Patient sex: F
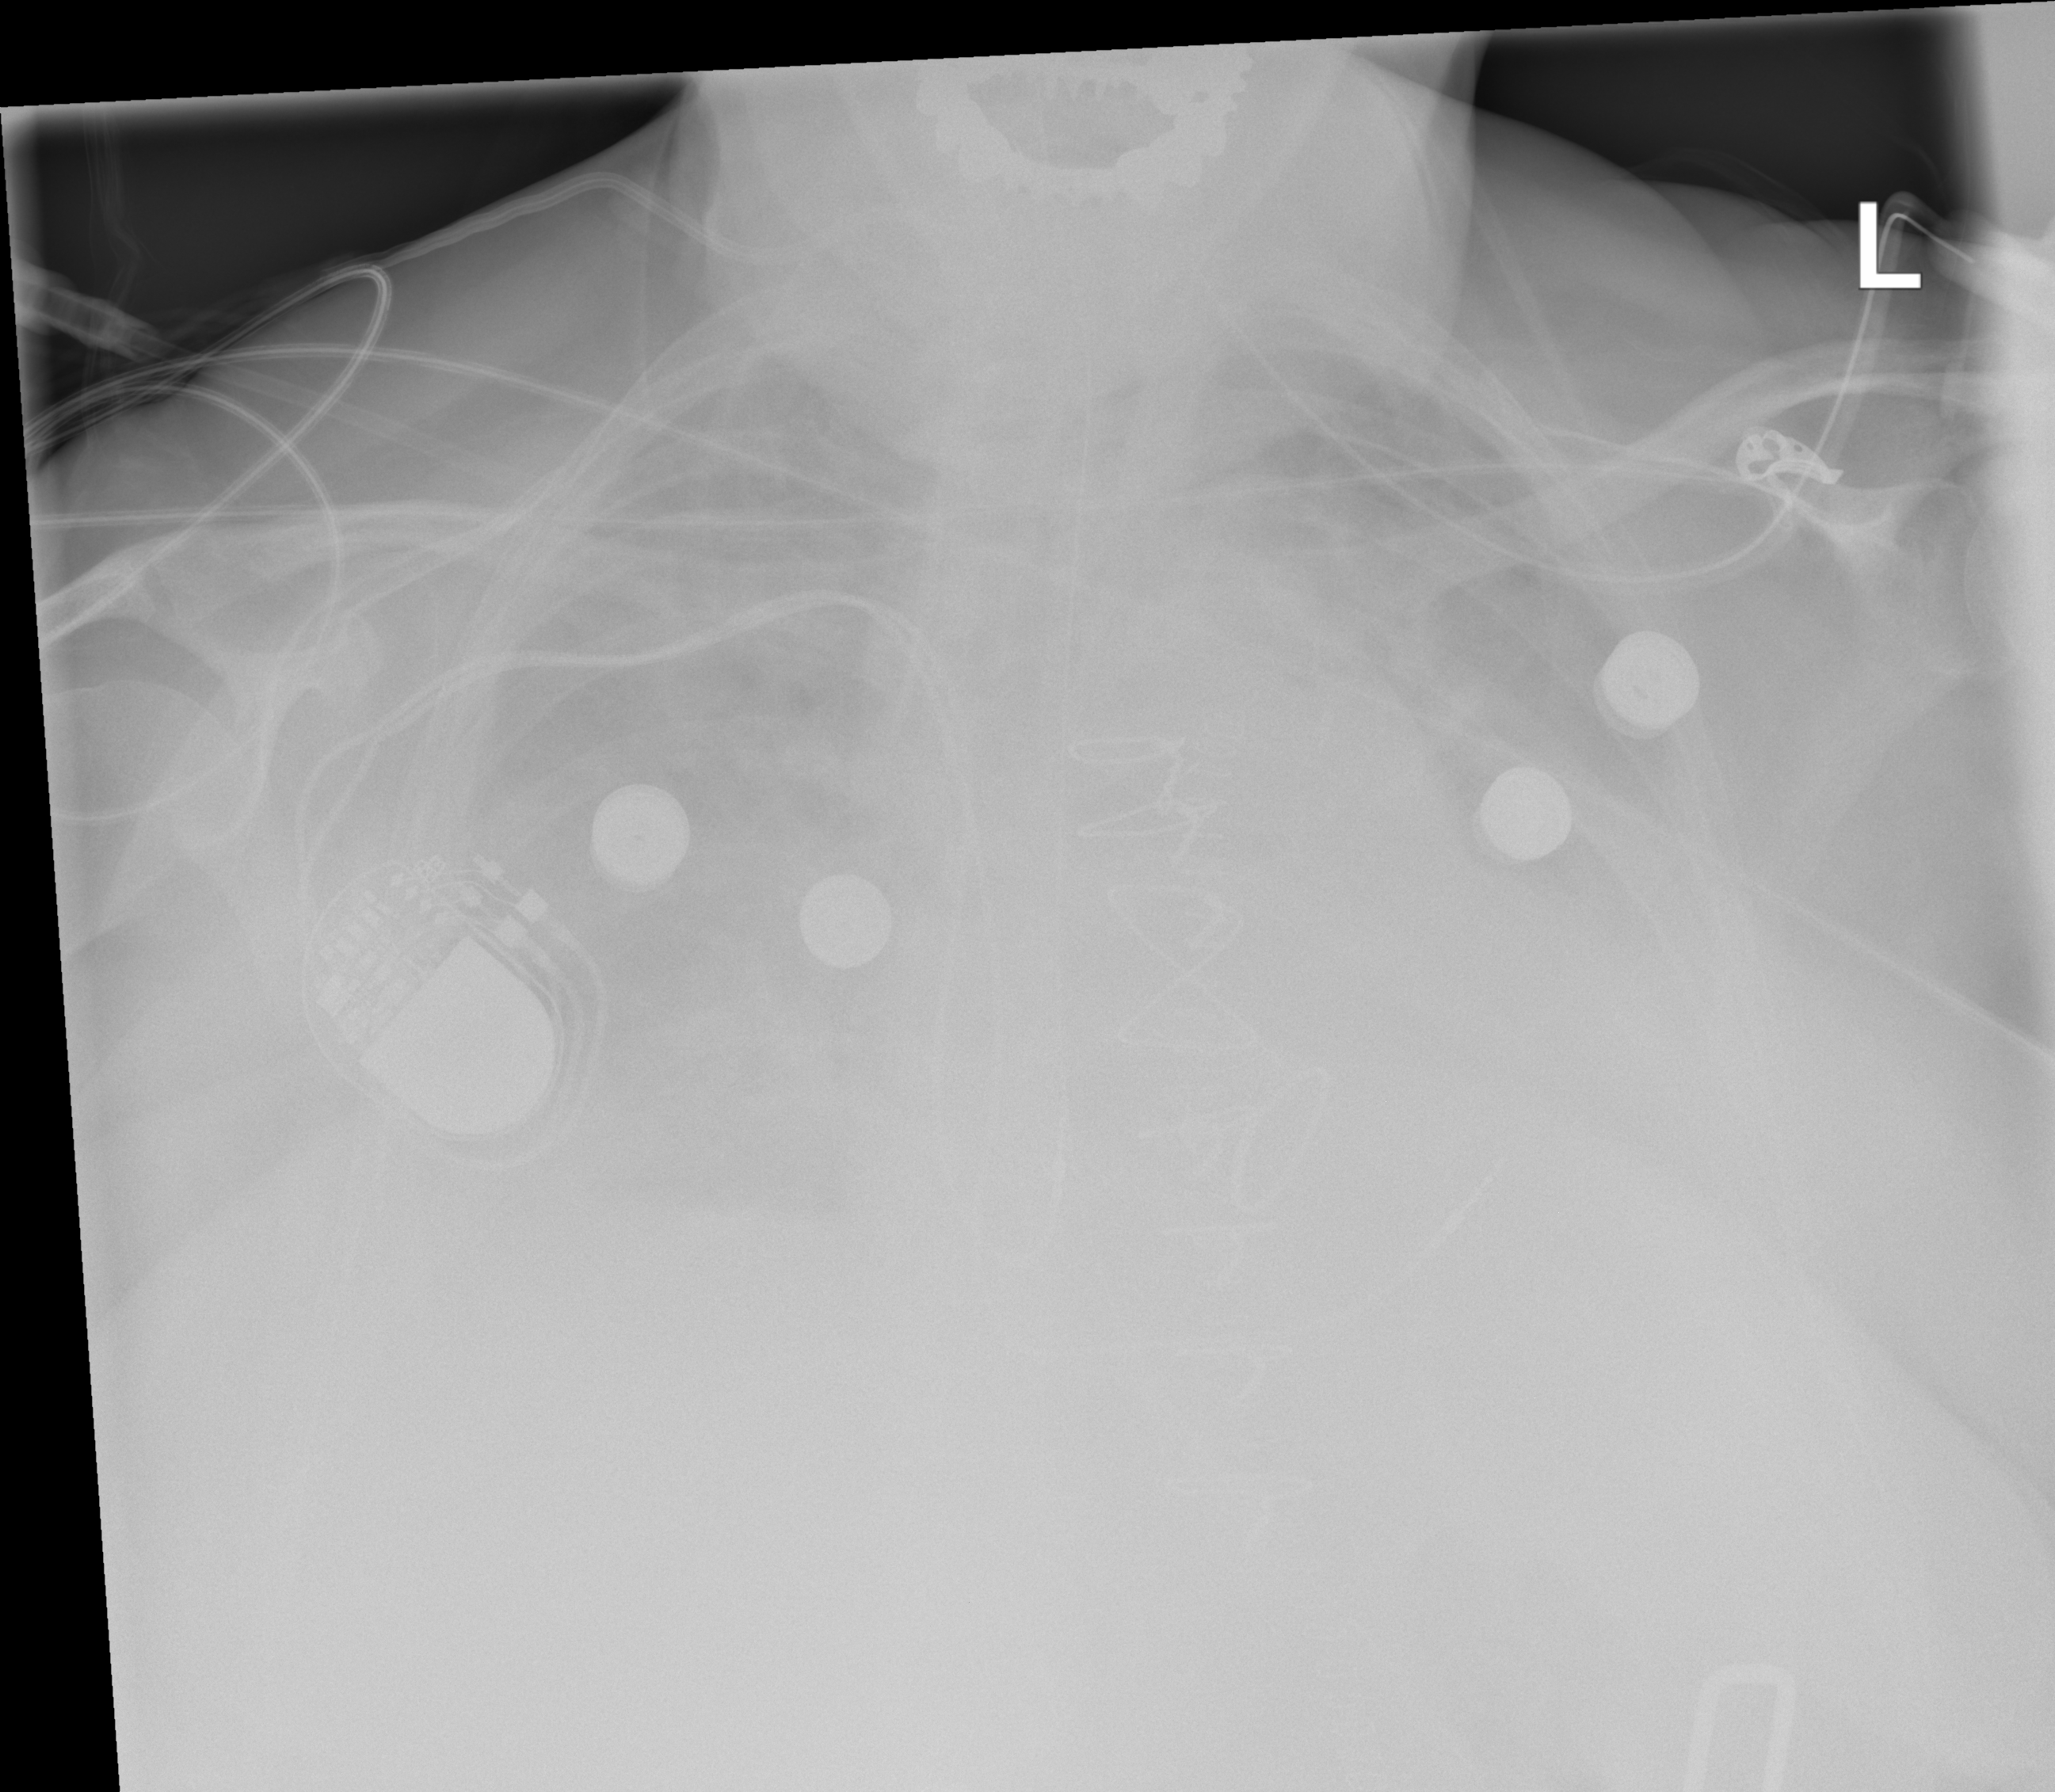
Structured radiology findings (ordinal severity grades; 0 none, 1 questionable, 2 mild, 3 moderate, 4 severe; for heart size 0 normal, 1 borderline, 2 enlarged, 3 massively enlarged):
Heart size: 2
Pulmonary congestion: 3
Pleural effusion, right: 3
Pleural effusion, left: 3
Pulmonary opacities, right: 3
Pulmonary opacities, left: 3
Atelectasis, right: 3
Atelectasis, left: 3